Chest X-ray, PA view. Patient: 41 years old, sex M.
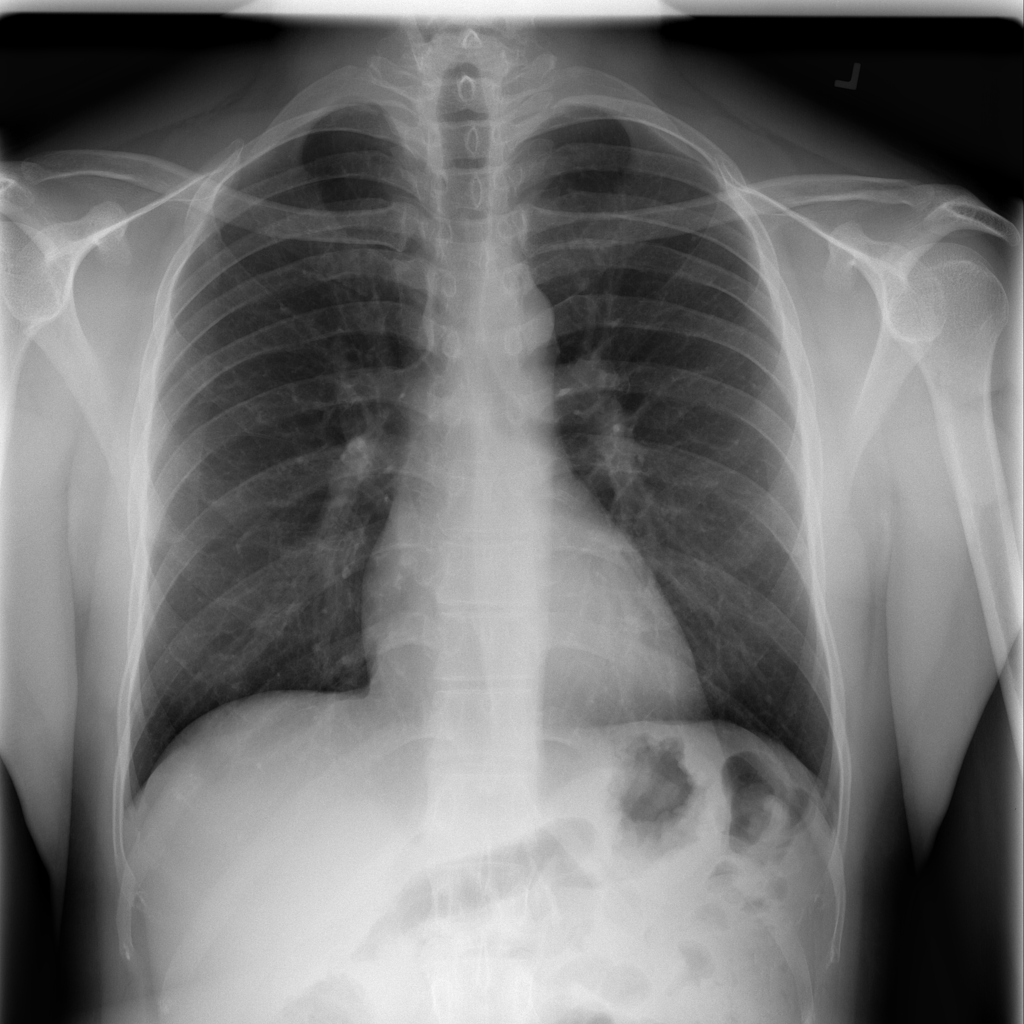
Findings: No Finding